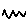
Label: zigzag